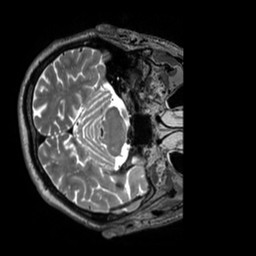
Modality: T2w
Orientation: axial
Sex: male
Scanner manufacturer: siemens
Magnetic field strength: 3 T
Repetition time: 3.2 s
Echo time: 0.409 s